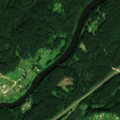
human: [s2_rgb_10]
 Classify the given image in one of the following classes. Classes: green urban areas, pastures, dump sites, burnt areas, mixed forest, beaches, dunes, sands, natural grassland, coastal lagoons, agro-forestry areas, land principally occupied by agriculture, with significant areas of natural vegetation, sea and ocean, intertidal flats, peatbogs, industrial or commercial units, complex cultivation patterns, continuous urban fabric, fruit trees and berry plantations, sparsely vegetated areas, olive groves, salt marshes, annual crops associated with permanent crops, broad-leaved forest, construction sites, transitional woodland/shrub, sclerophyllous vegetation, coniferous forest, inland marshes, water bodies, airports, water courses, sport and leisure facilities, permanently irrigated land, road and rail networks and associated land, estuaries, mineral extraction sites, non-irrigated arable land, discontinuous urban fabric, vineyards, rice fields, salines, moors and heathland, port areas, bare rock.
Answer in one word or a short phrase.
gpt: complex cultivation patterns, coniferous forest, mixed forest, transitional woodland/shrub, water courses